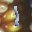
Label: 1